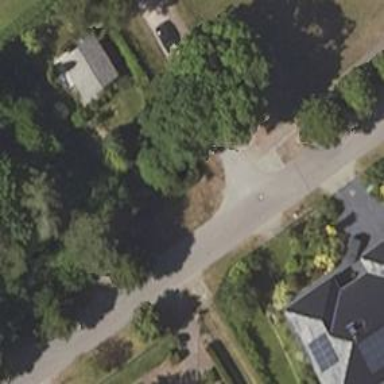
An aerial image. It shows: Residential road with sandy surface.